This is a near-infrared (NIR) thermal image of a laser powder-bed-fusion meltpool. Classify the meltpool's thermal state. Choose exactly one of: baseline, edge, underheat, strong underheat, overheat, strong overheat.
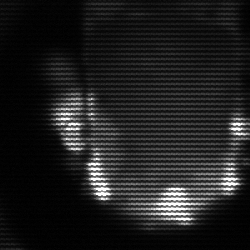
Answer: baseline